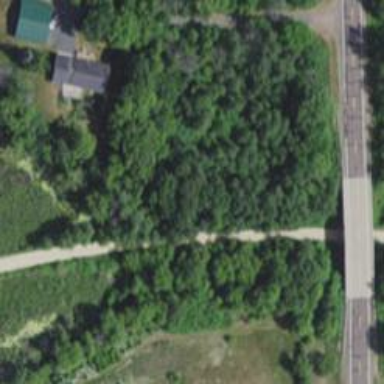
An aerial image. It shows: Abandoned railway path.